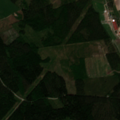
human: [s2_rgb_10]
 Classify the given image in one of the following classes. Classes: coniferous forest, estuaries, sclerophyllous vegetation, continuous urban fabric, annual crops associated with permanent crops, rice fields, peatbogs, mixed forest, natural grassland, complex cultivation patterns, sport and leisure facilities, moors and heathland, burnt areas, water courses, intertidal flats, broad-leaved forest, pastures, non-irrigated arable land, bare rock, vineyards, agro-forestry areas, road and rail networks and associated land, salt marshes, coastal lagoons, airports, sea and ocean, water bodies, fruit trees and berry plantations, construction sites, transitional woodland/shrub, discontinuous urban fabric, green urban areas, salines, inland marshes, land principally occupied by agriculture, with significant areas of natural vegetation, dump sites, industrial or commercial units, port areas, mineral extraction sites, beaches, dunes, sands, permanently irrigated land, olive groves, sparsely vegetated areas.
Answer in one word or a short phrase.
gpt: non-irrigated arable land, land principally occupied by agriculture, with significant areas of natural vegetation, coniferous forest, mixed forest